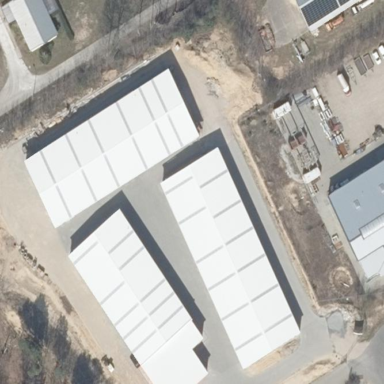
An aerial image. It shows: Industrial building.